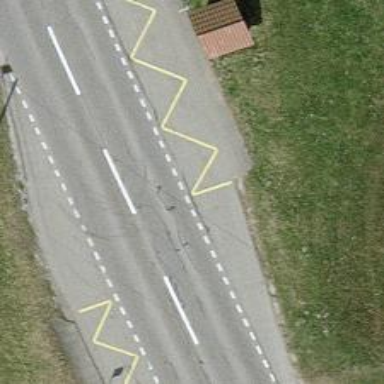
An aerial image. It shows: Bus stop along the road.